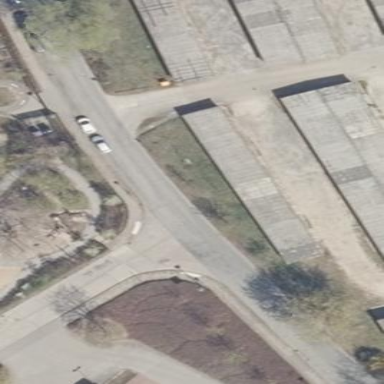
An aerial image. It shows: Group of garages.